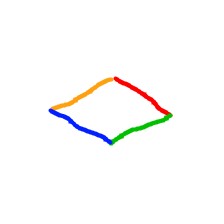
Shape: rhombus